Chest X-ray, AP view. Patient: 60 years old, sex M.
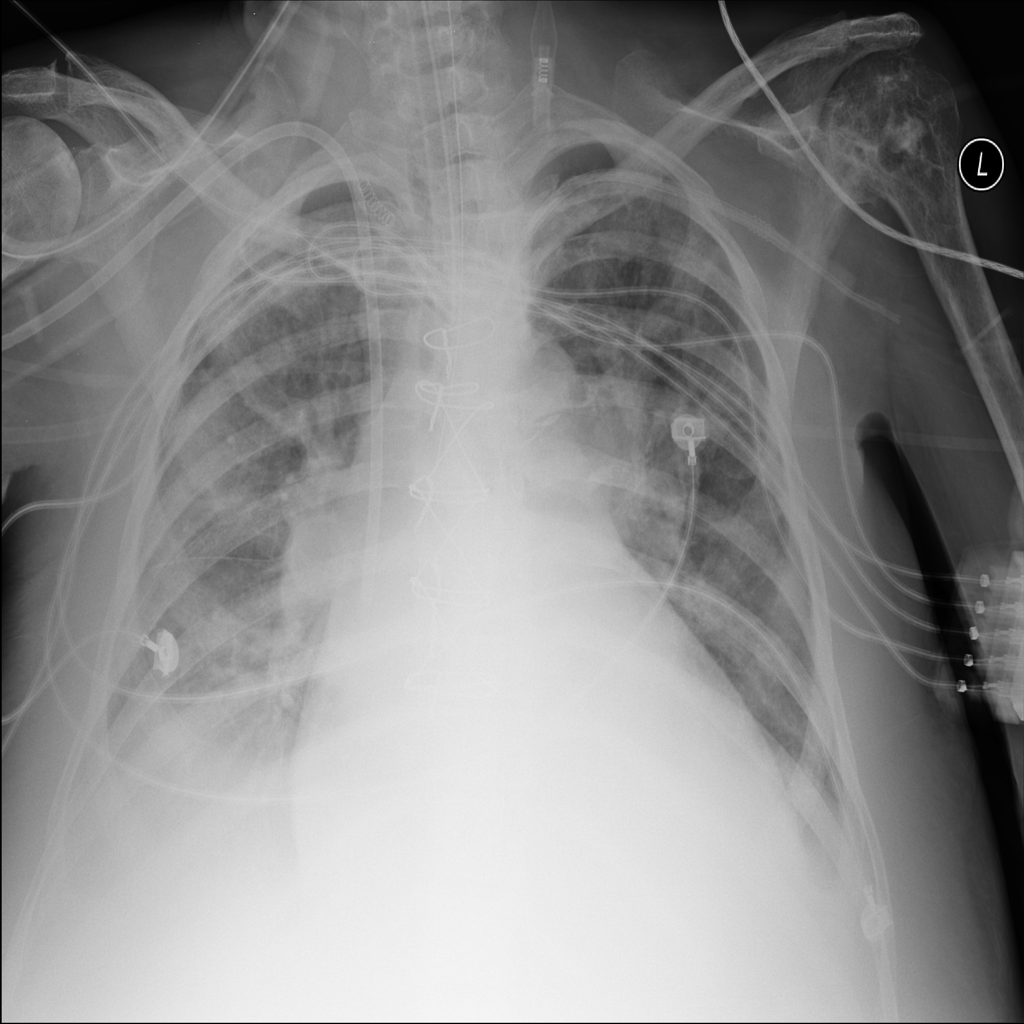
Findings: Effusion, Infiltration